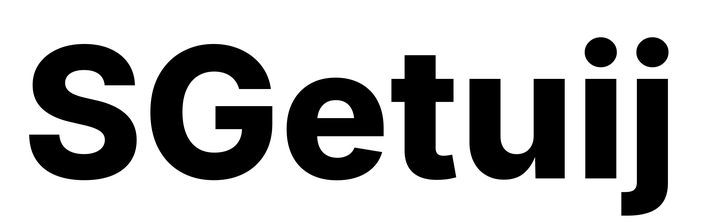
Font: Inter_ExtraBold